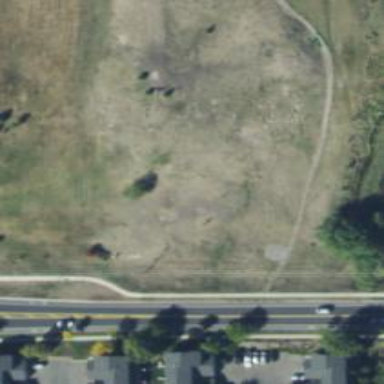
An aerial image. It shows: Disc golf hole.